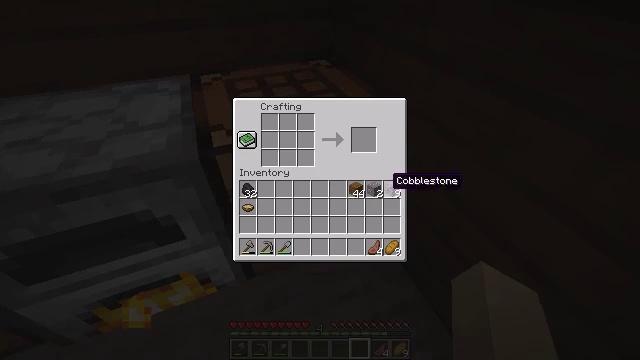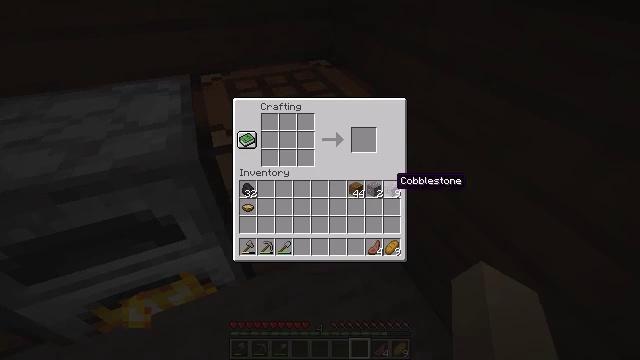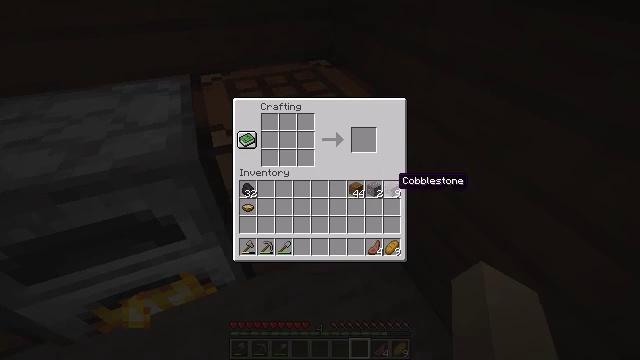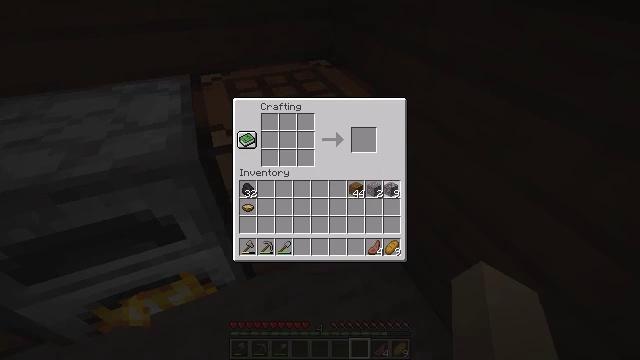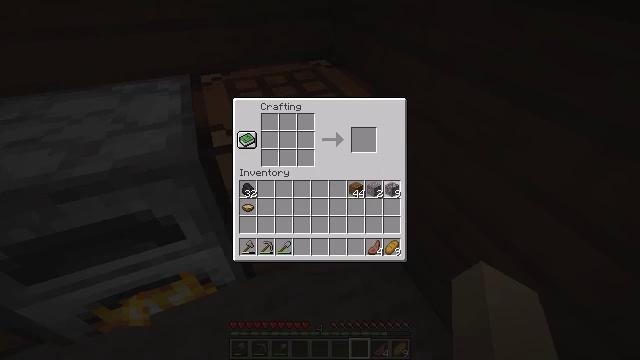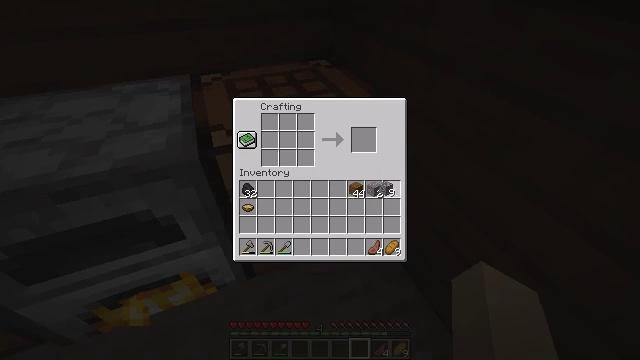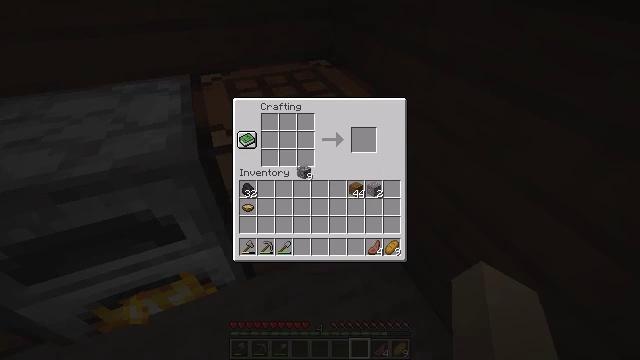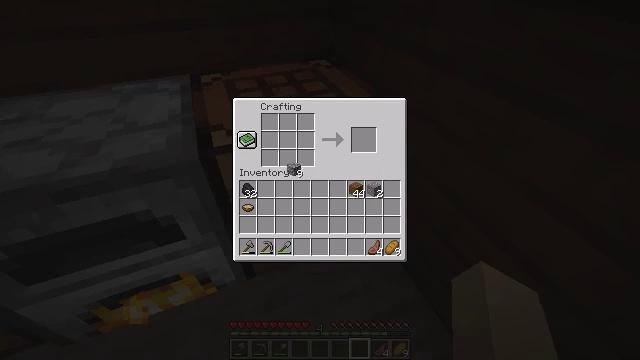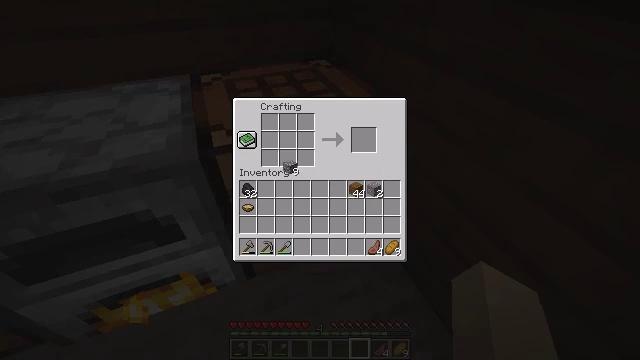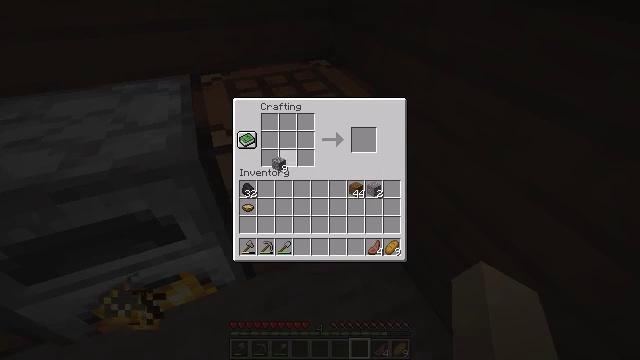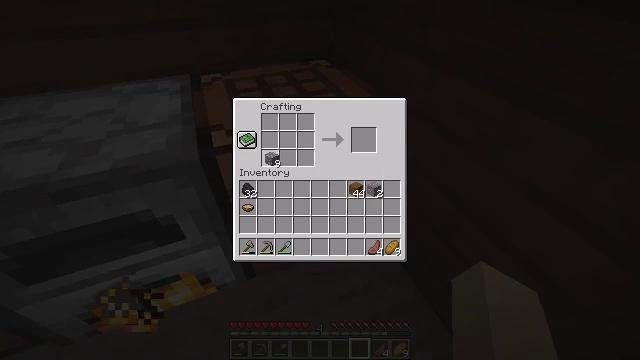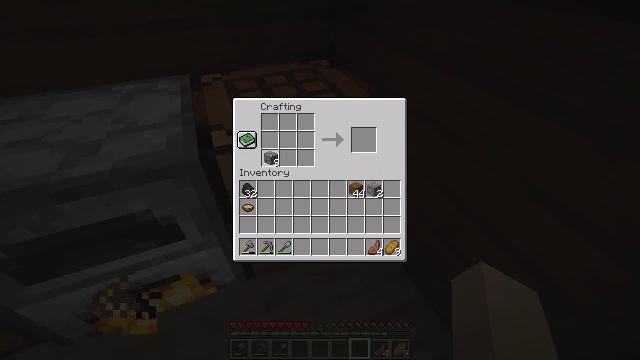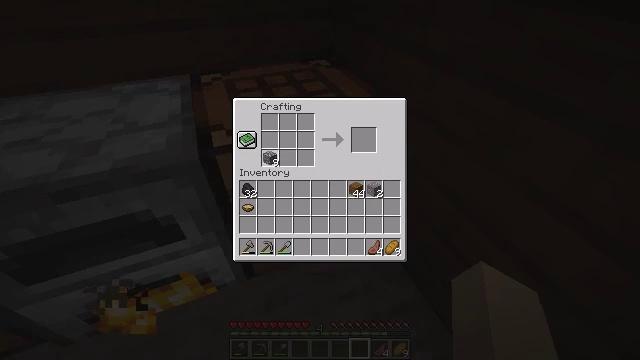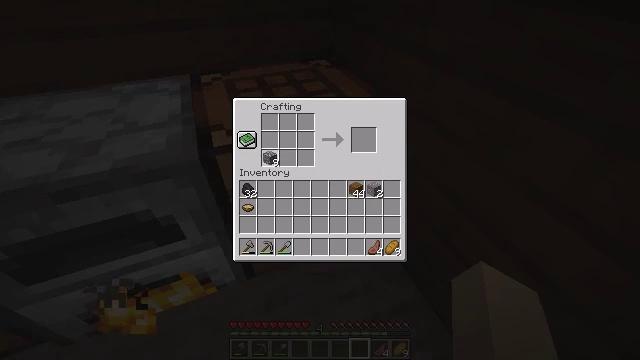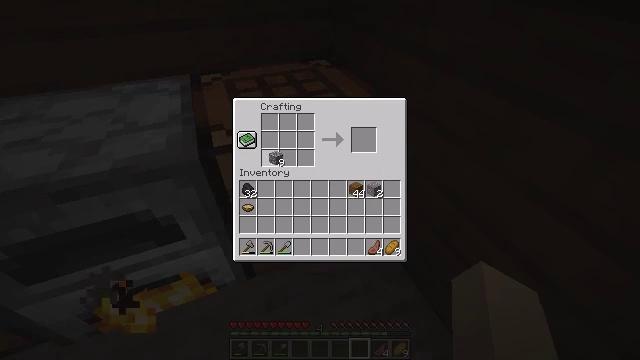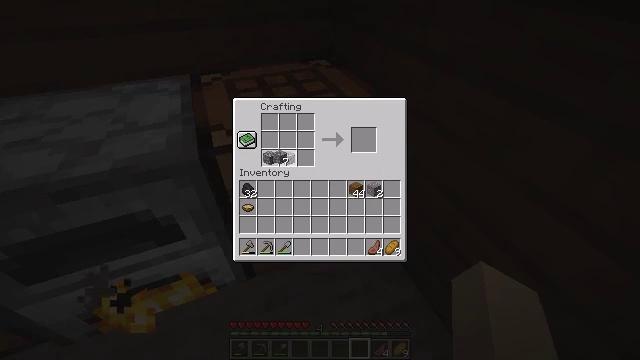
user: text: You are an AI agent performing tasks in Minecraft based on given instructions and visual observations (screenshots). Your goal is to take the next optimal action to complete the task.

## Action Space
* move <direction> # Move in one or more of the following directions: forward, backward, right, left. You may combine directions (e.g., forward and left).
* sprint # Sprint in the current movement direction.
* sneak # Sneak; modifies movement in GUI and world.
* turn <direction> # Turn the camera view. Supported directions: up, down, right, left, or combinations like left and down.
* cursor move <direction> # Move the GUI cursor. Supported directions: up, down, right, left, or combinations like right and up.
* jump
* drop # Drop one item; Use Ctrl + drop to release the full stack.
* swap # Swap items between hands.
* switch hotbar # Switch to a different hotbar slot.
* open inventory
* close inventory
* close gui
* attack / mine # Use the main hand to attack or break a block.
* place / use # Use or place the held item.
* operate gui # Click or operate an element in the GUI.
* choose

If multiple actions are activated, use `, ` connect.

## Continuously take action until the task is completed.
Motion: motion action
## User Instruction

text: Craft a spruce pressure plate.
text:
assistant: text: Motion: no_op
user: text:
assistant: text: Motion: no_op
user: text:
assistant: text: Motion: operate gui
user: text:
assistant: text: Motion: operate gui
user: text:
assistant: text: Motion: operate gui
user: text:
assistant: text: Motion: cursor move left and up
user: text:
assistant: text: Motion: cursor move left
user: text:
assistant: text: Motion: no_op
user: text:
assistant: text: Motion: cursor move left
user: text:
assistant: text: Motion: cursor move left
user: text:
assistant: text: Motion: no_op
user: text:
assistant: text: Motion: choose
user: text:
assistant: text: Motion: choose
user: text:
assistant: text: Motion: choose
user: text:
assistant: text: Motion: choose
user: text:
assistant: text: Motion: choose
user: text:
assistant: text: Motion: choose
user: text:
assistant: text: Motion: choose
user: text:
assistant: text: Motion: choose
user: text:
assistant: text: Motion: no_op
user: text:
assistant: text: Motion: cursor move right and down
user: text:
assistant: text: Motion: cursor move right
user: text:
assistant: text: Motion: no_op
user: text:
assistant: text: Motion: no_op
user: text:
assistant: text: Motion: no_op
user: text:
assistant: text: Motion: no_op
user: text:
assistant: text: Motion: operate gui
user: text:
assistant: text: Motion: operate gui
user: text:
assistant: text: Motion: no_op
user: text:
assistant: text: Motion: no_op